Question: I'm trying to implement flood fill method for raster image.
For center pixels it's easy and works correct, but the problem is to fill pixels near border, which have different color.
For example, if draw Black figure on White background, some border pixels will have kind of gray color instead of black (for smoothing).
Image editors (like paint.net) during floodfill fixes it changing these pixels to some middle color between old and new one. Here I filled figure in red color, and gray pixels became in red gradient

I need to know method or algorithm how gray pixels became in kind of color to fill (here it's red, but can be any) using RGB pixel manipulation.
Thanks for any help.
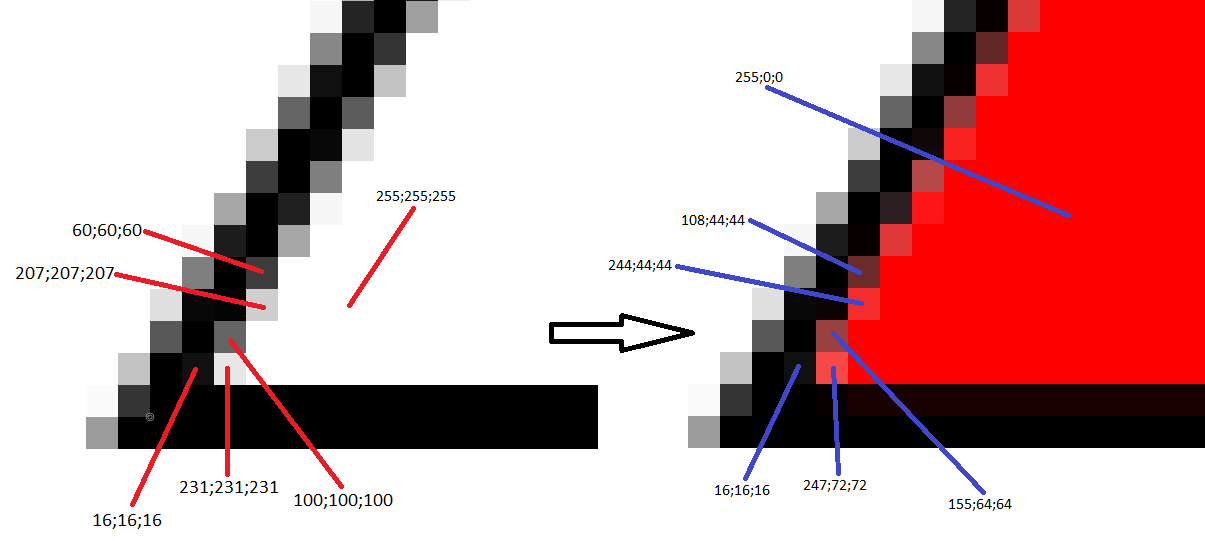
Answer: So, for similar effect like in example we just need to use operation between old and new color.
For RGB color:
'''
resultColor.R = (byte)(oldColor.R & newColor.R);
resultColor.G = (byte)(oldColor.G & newColor.G);
resultColor.B = (byte)(oldColor.B & newColor.B);
'''
If RGB color is Int number:
'''
resultColor = oldColor & newColor;
'''
It will not be exactly same color as in example below but pretty similar.